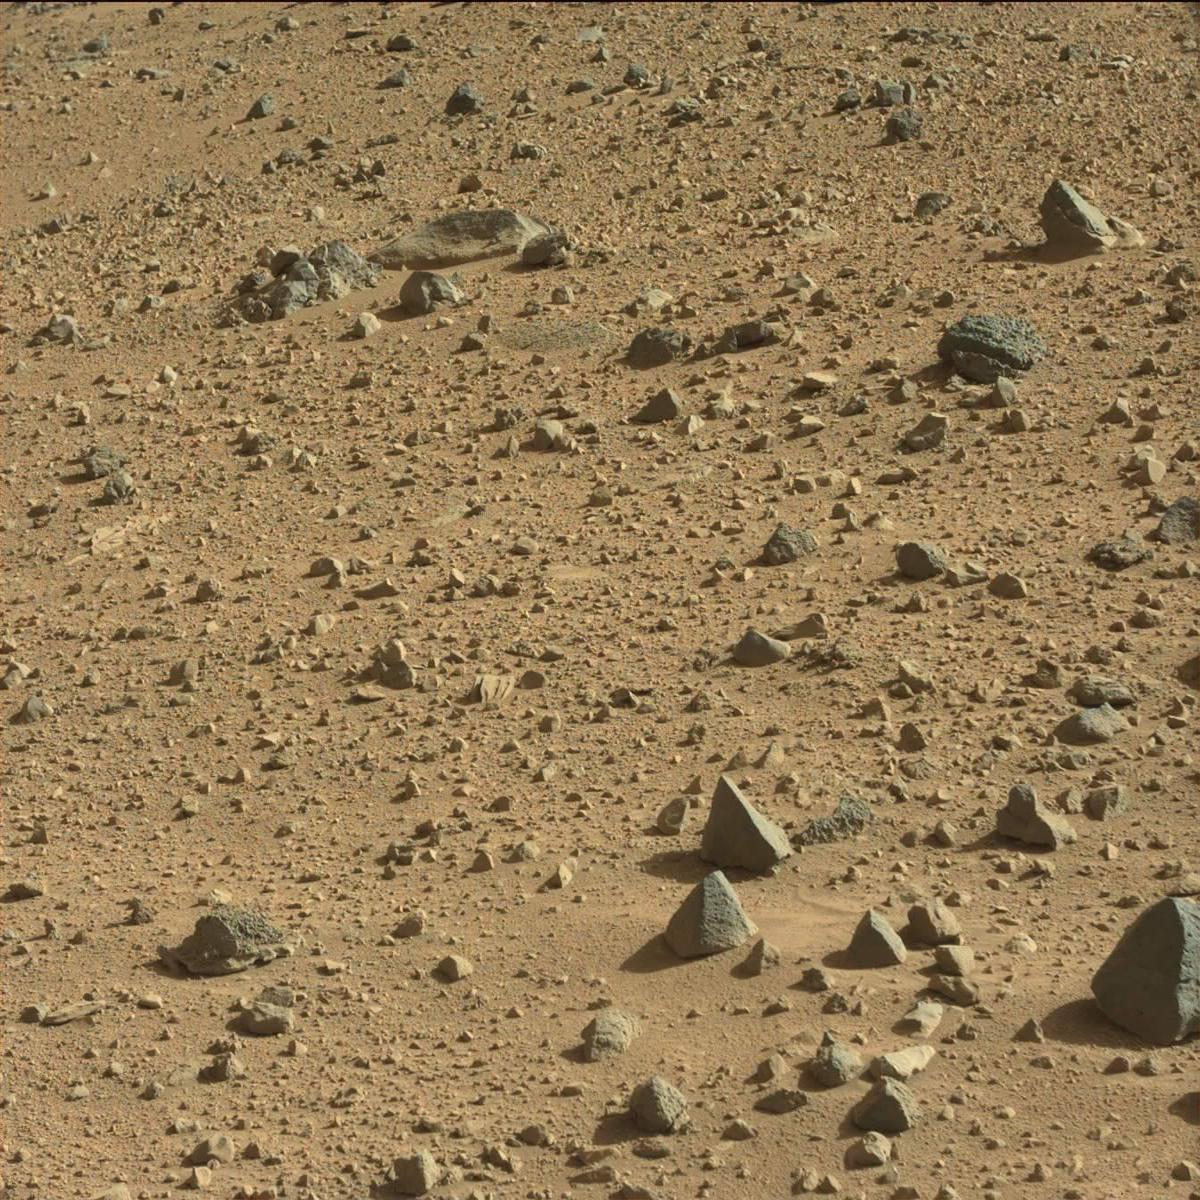
Terrain classes present: Bedrock, Rock, Sand / Soil